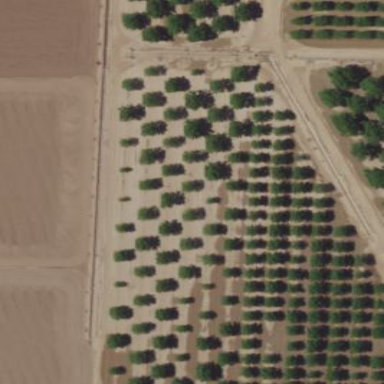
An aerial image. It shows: Orchard.